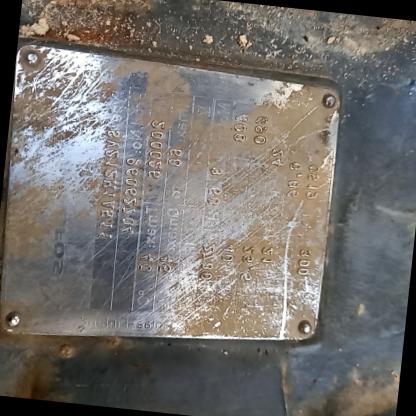
Klasa: tabliczka-znamionowa